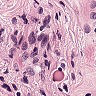
Metastatic tissue present: no